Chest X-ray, AP view. Patient: 14 years old, sex M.
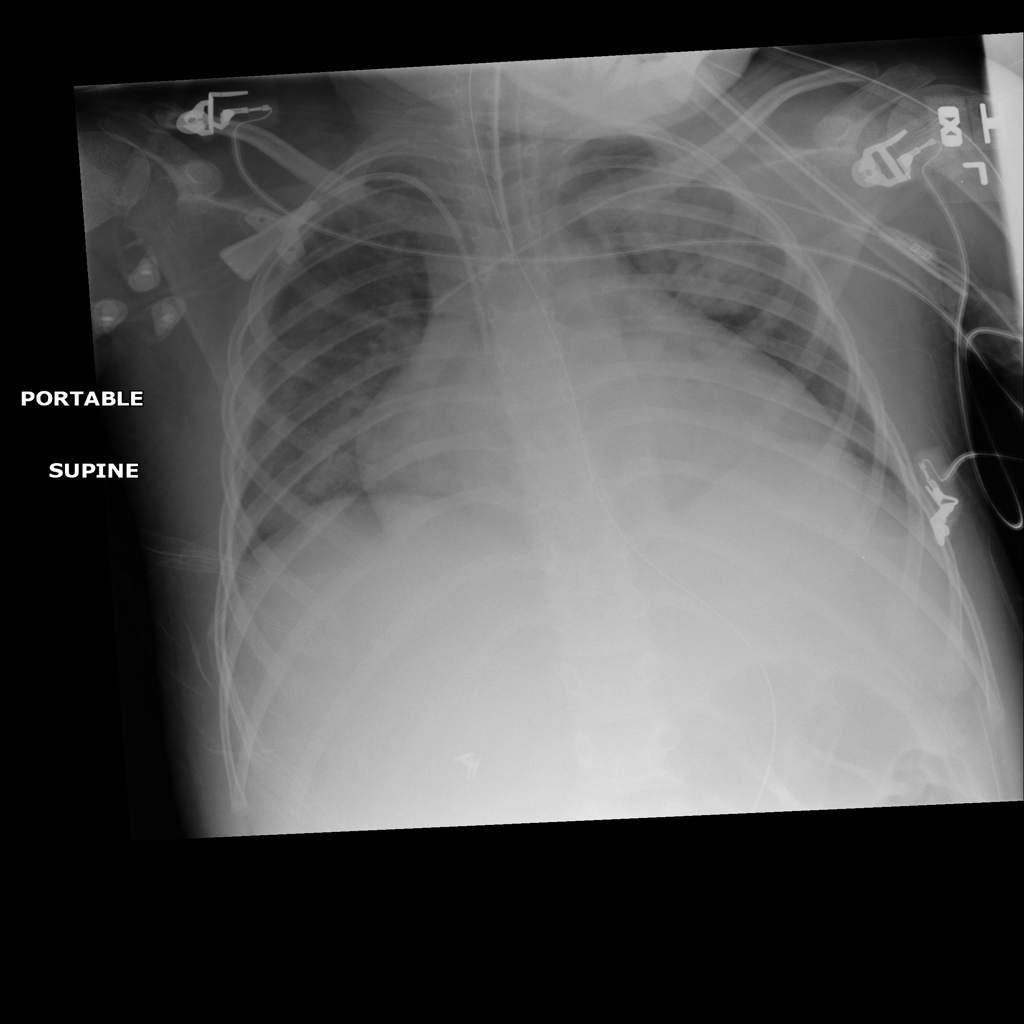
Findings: Infiltration